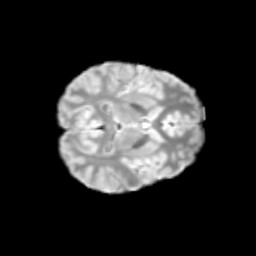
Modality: T2w
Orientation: axial
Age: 12
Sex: female
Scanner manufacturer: siemens
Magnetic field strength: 3 T
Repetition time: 3.8 s
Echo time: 0.07 s